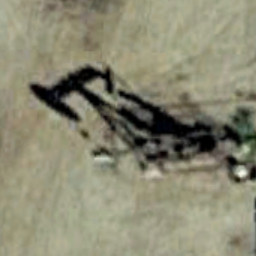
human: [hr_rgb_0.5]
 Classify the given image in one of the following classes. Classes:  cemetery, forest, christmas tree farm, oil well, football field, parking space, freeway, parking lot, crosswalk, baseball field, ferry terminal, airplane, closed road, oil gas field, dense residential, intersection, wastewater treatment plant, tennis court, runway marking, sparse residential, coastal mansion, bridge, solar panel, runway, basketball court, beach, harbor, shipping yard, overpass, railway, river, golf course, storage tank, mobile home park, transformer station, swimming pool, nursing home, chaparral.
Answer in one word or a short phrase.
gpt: oil well